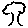
Label: tree